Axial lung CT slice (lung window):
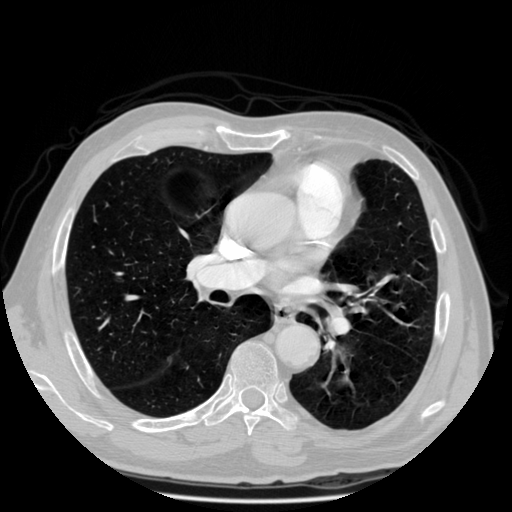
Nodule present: no